Question: As far as I can tell from my research, you can't have a multiple-field prompt dialog with any built-in method you can call from JavaScript. So how do the homepages of most routers (192.168.0.1) develop the authentication prompt box, as shown below?
'''
$user = 'user';
$password = 'pass';
if (!($_SERVER['PHP_AUTH_USER'] == $user && $_SERVER['PHP_AUTH_PW'] == $password)) {
header('WWW-Authenticate: Basic realm="Please enter username and password to access this website"');
header('HTTP/1.0 401 Unauthorized');
echo '<h1>Unauthorized Access</h1>';
exit;
}
echo "normal website contents";
'''

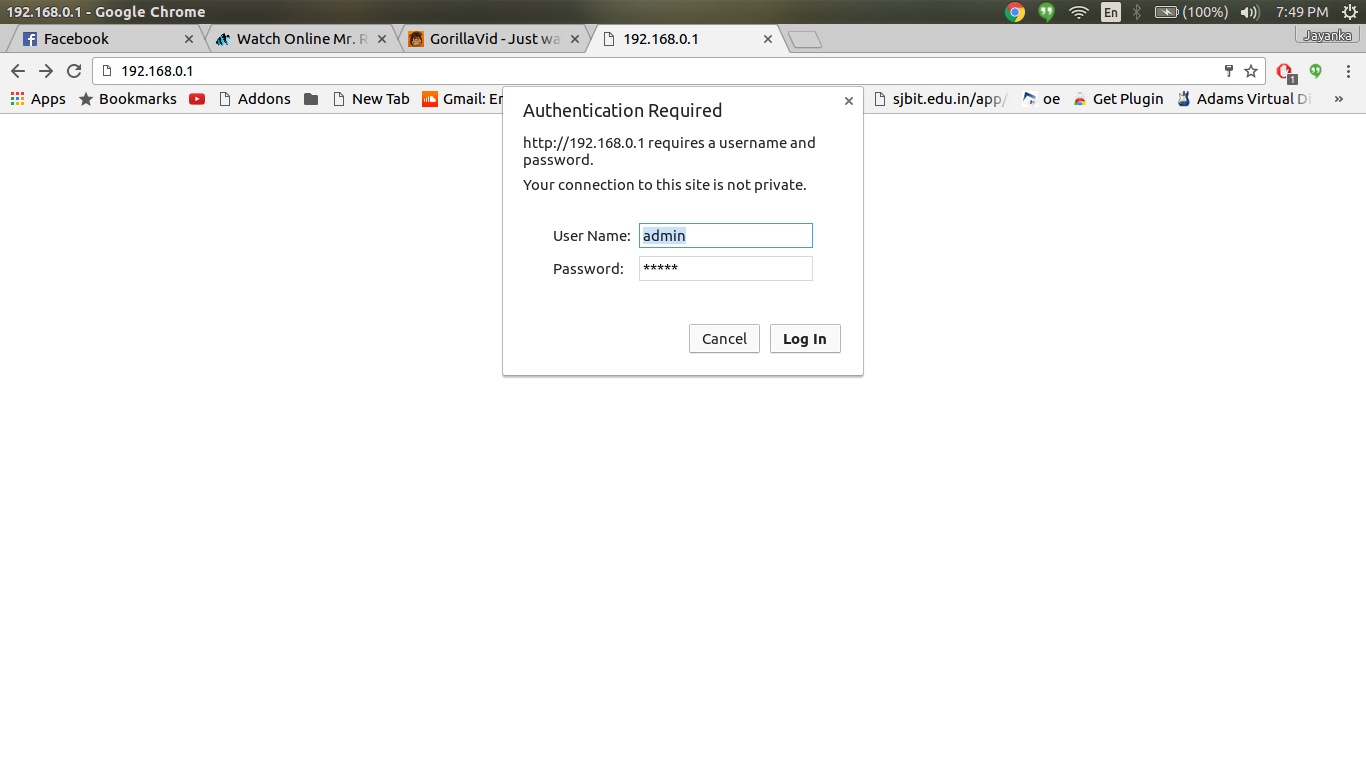
Answer: This is a browser feature when the server requires HTTP authentication but none was provided. It's the only exception to the "one field" rule, and you have no JS API to call upon it. (Not to mention it's ugly and the UX is as horrible as 'alert()' or 'prompt()').